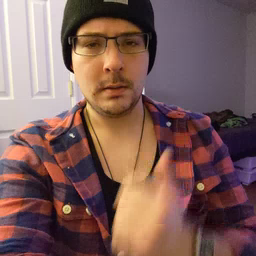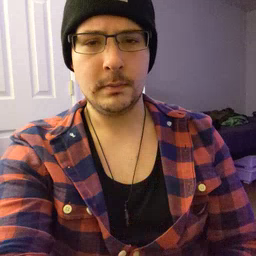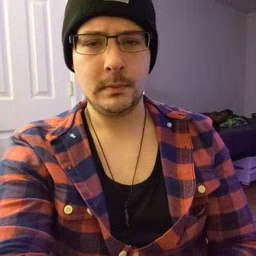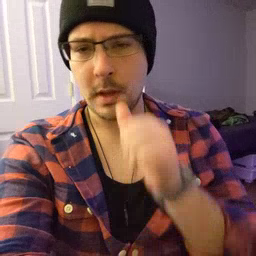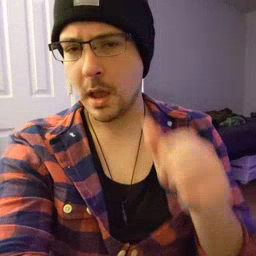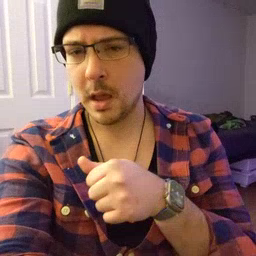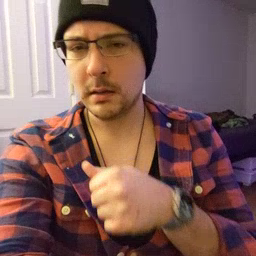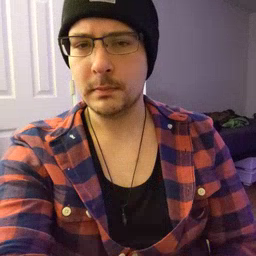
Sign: hide